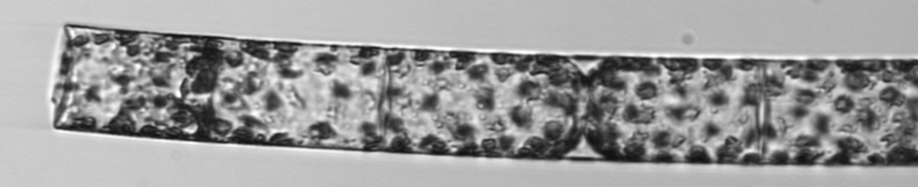
Label: Guinardia_flaccida